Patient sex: M
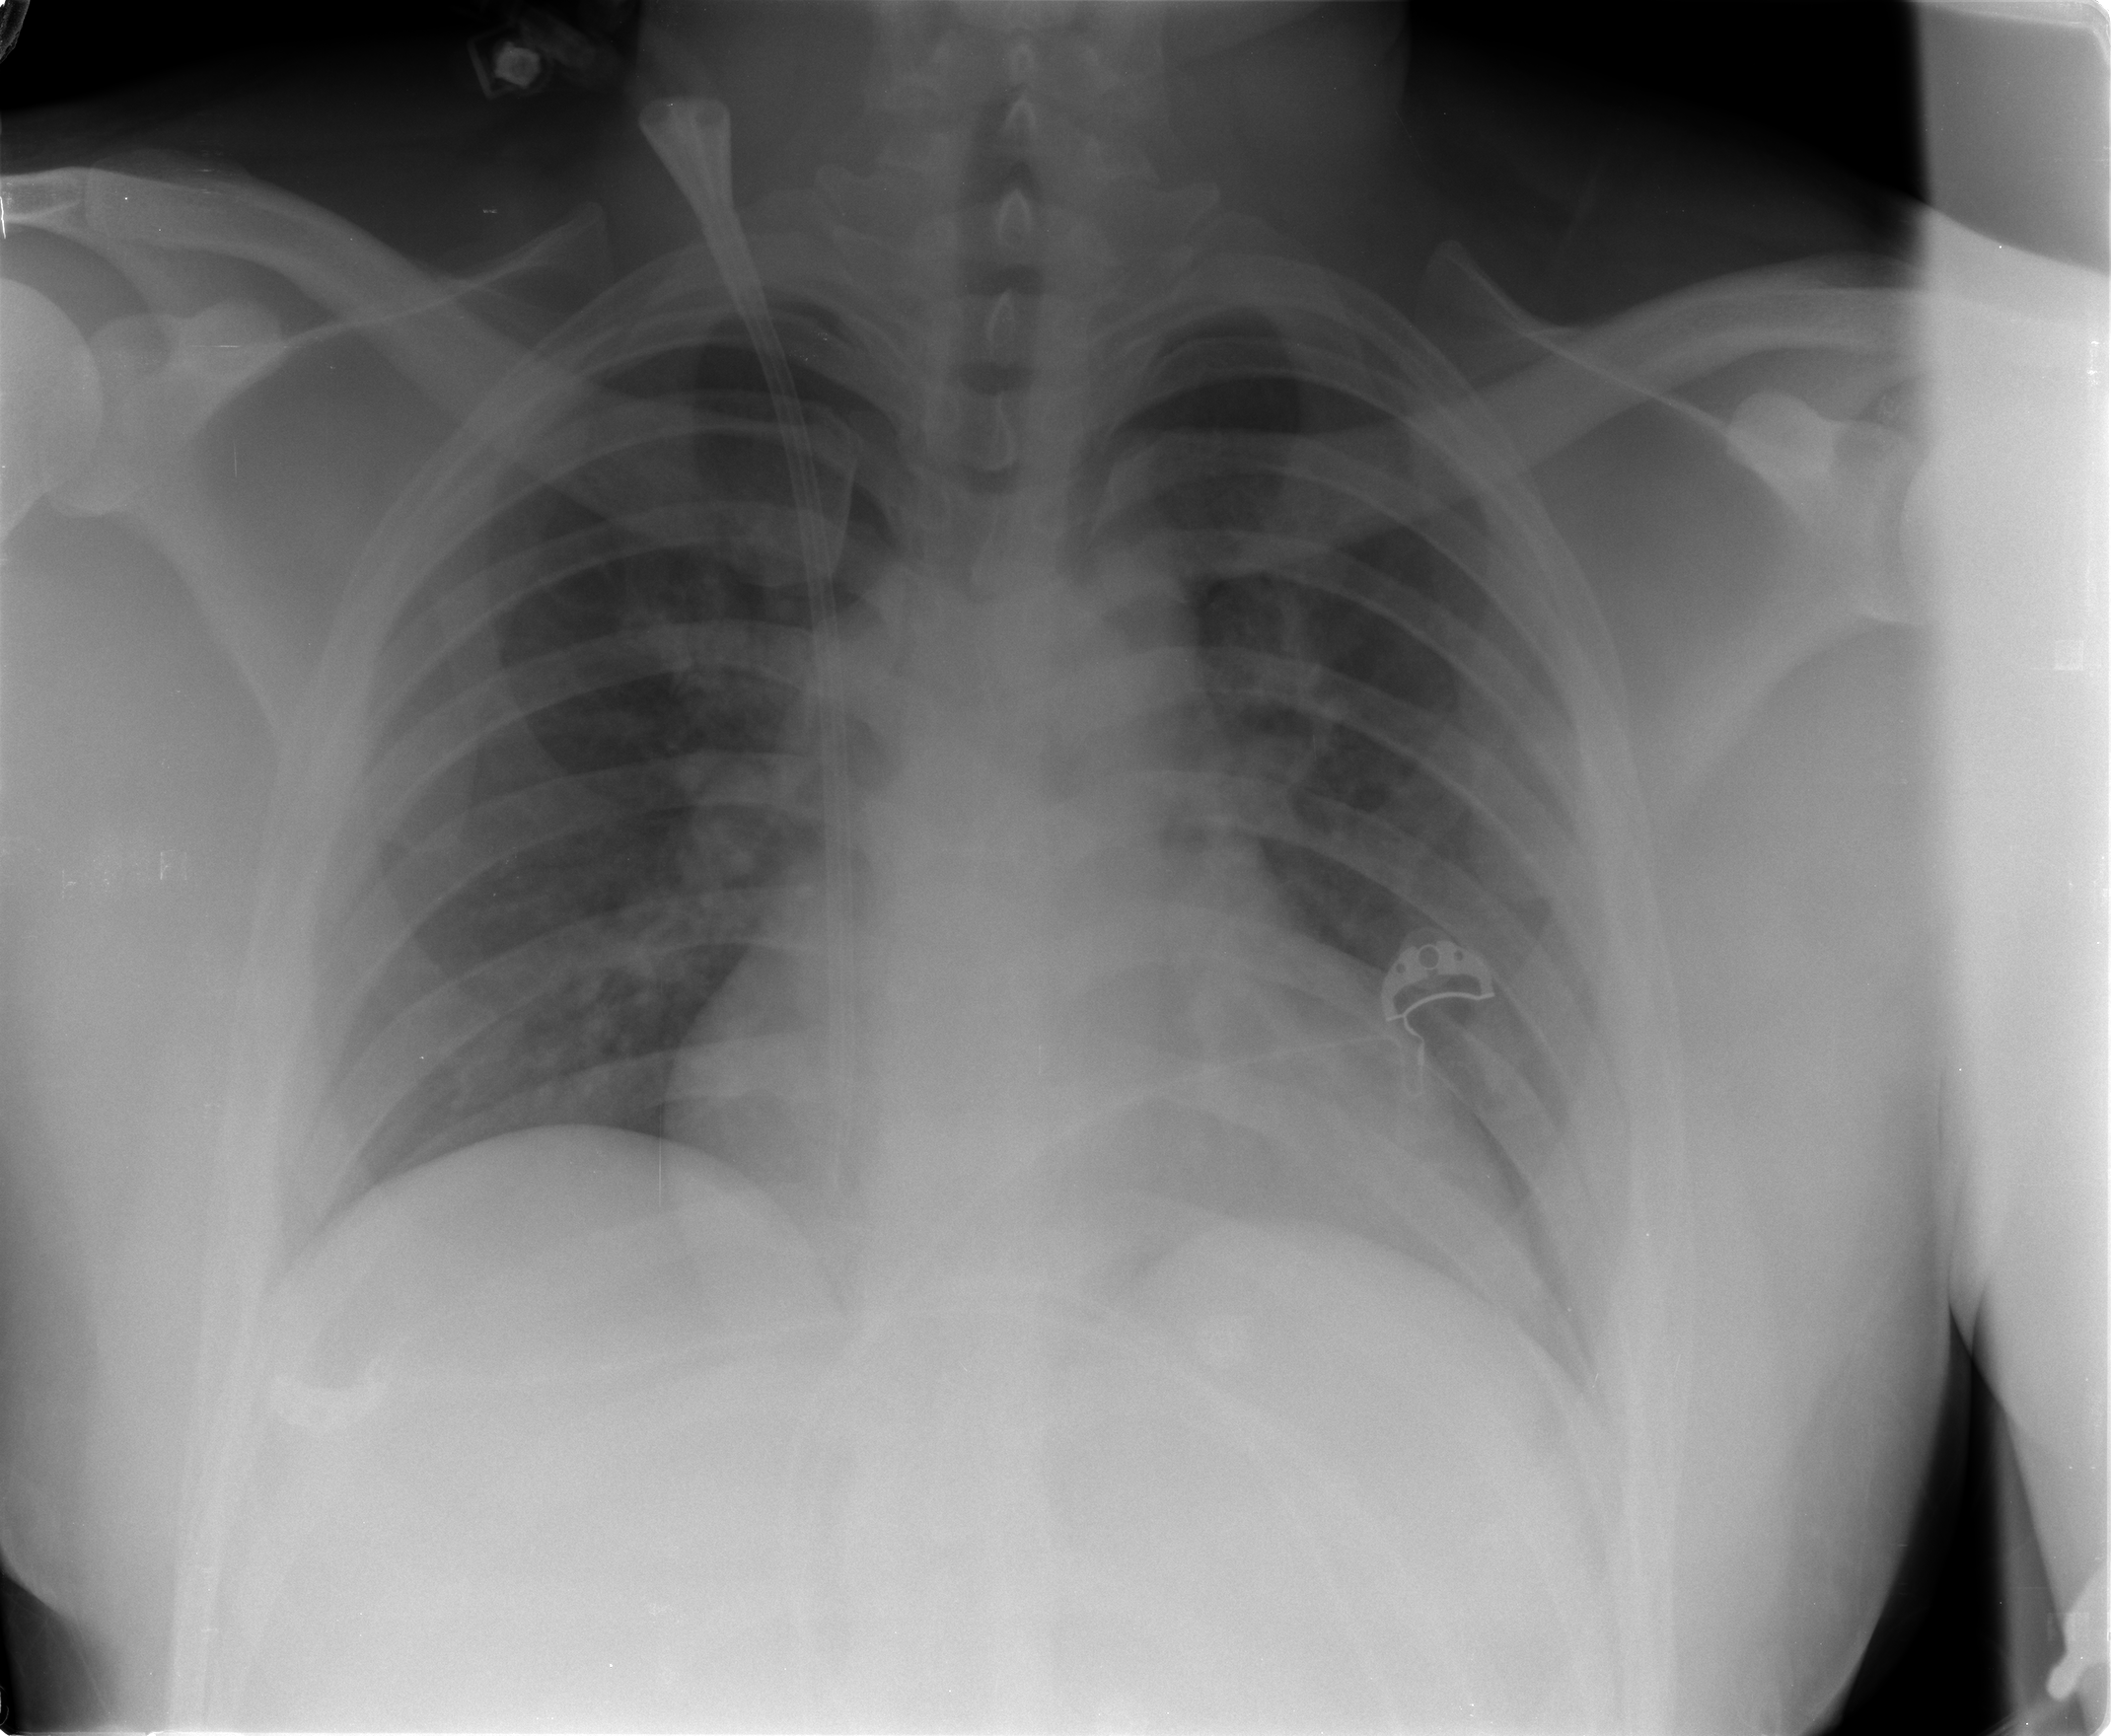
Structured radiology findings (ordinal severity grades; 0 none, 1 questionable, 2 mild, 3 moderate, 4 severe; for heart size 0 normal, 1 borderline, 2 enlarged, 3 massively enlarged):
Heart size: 2
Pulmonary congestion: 1
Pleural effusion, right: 0
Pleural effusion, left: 0
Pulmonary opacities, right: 0
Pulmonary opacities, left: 0
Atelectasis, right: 1
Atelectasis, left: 1